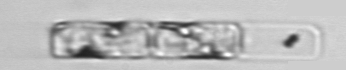
Label: Guinardia_delicatula_TAG_internal_parasite